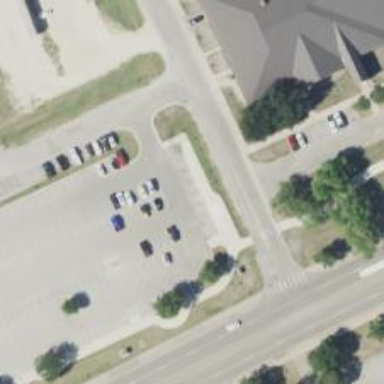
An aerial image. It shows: Parking space is available.